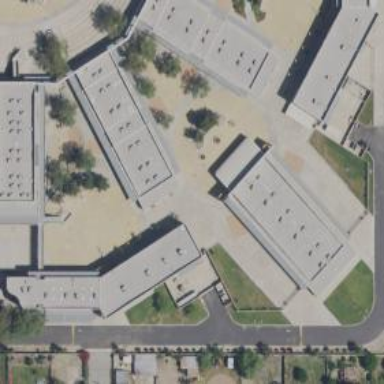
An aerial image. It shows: School building.